八年级 · 解析几何
如图, 一次函数 $\mathrm{y}=\mathrm{kx}+\mathrm{b}$ 的图象经过点 $(2,0)$ 与 $(0,3)$,则关于 $x$ 的不等式 $k x+b>0$ 的解集是 $(\quad)$

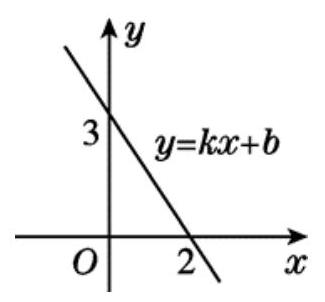
A. $x<2$
B. $x>2$
C. $x<3$
D. $x>3$
答案: A